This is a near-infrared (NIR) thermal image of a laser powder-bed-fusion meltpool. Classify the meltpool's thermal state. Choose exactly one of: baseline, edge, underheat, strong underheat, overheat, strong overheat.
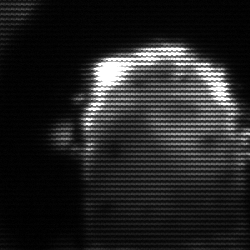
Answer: baseline